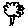
Label: tree